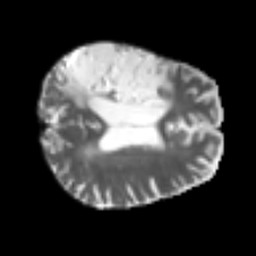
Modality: T2w
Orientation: axial
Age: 73
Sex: male
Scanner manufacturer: siemens
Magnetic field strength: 3 T
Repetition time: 4.999 s
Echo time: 0.07946 s